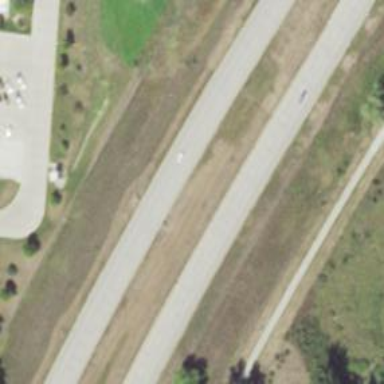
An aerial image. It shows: Trunk highway with expressway features.